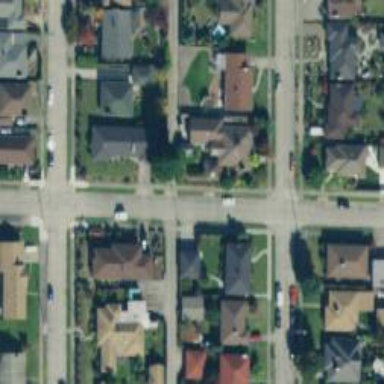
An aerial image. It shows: Alley classified as service road.